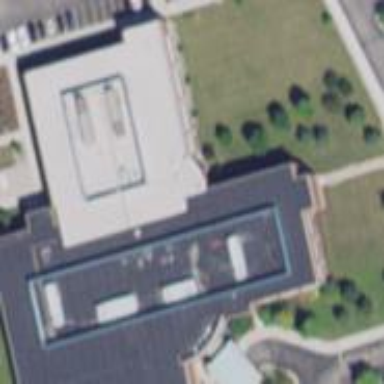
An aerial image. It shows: Clinic building offering healthcare services.